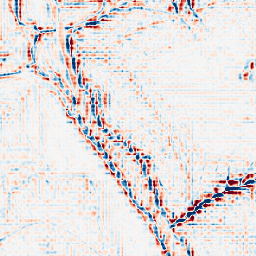
Category: wavelet
Decomposition family: wavelet_dwt
Decomposition parameters: wavelet: db2
level: 3
Upsampling method: sinc_hamming
Upsampling parameters: scale: 8
kernel_size: 8
Upsampling scale: 8